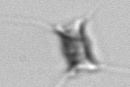
Label: Chaetoceros_similis